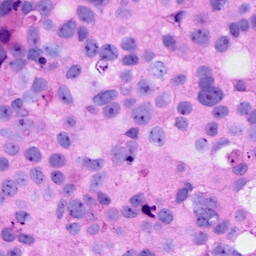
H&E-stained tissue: Breast